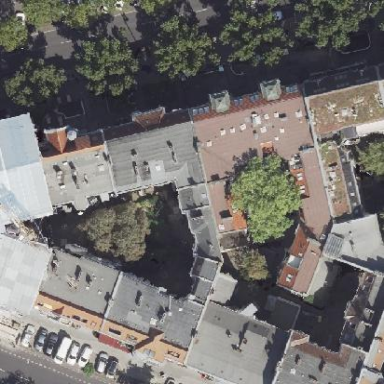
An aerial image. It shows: Apartment building with double saltbox roof shape.